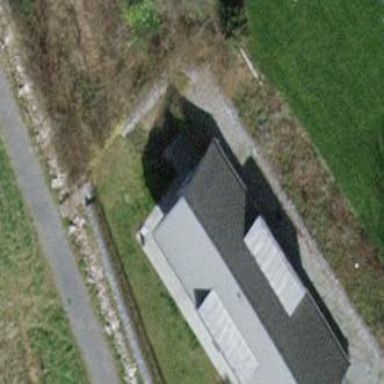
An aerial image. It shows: Simple and straightforward house.